A bearing vibration time series has been folded into this square grayscale image, one row per segment of consecutive samples. Determine the bearing's health state. Answer with exactly one of: normal, inner_race, outer_race, ball.
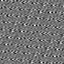
Answer: inner_race